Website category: auto
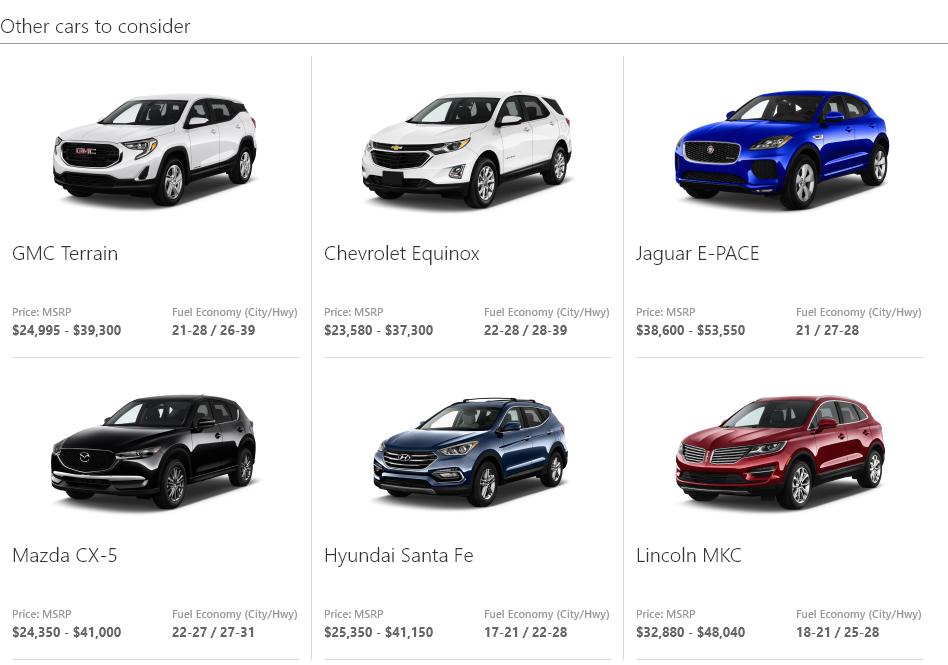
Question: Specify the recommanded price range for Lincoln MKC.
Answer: $32,880 - $48,040

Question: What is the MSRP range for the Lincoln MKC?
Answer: $32,880 - $48,040

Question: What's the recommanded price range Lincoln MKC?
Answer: $32,880 - $48,040

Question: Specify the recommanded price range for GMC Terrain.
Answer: $24,995 - $39,300

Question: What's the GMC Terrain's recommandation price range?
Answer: $24,995 - $39,300

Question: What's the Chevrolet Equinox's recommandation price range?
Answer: $23,580 - $37,300

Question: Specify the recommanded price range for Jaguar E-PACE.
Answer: $38,600 - $53,550

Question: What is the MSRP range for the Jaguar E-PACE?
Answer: $38,600 - $53,550

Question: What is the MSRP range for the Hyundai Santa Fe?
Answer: $25,350 - $41,150

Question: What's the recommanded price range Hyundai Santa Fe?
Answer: $25,350 - $41,150

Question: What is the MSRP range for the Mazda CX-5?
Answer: $24,350 - $41,000

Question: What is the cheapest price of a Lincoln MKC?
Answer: $32,880

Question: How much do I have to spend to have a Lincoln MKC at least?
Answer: $32,880

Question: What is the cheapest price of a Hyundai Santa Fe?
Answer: $25,350

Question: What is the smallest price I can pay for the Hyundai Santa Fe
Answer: $25,350

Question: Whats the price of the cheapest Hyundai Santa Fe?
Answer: $25,350

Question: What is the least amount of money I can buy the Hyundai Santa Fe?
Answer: $25,350

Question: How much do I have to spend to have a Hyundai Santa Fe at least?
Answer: $25,350

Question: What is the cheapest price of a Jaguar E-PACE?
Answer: $38,600

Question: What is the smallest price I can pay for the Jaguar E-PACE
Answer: $38,600

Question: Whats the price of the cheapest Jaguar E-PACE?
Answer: $38,600

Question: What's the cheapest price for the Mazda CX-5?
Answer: $24,350

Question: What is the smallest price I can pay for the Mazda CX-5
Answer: $24,350

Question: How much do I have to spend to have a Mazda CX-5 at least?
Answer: $24,350

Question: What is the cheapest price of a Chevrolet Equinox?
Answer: $23,580

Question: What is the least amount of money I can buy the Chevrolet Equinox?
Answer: $23,580

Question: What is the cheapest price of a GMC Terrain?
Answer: $24,995

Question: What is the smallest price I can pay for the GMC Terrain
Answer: $24,995

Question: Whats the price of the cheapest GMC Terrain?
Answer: $24,995

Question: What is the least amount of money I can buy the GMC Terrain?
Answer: $24,995

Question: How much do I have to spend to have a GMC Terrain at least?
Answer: $24,995

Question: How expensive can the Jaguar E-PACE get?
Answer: $53,550

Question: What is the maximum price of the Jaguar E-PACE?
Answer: $53,550

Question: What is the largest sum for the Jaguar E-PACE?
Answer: $53,550

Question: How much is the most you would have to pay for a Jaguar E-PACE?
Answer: $53,550

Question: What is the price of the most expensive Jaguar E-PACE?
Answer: $53,550

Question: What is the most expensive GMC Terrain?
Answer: $39,300

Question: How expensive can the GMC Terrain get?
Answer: $39,300

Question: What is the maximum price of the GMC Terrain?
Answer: $39,300

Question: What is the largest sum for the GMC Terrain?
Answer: $39,300

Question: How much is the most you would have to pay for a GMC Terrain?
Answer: $39,300

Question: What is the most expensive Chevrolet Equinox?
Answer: $37,300

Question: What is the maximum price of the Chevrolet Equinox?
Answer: $37,300

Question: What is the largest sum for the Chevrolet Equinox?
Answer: $37,300

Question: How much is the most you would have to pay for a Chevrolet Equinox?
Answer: $37,300

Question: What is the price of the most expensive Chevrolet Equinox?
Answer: $37,300

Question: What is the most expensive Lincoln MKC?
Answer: $48,040

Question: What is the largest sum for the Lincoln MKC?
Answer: $48,040

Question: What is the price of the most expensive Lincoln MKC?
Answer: $48,040

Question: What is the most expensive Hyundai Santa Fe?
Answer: $41,150

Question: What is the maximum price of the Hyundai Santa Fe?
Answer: $41,150

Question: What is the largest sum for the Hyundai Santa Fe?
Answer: $41,150

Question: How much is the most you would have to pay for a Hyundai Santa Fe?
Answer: $41,150

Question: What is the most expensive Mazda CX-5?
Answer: $41,000

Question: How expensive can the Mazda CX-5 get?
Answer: $41,000

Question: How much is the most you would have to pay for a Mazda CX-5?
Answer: $41,000

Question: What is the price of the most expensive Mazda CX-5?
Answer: $41,000

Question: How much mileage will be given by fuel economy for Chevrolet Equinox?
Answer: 22-28 / 28-39

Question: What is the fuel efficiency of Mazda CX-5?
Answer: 22-27 / 27-31

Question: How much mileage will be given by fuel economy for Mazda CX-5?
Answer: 22-27 / 27-31

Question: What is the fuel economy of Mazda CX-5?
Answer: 22-27 / 27-31

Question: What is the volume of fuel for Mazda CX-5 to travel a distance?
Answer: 22-27 / 27-31

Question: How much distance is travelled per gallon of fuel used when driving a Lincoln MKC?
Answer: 18-21 / 25-28

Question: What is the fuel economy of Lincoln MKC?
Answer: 18-21 / 25-28